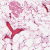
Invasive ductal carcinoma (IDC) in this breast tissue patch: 0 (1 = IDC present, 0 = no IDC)